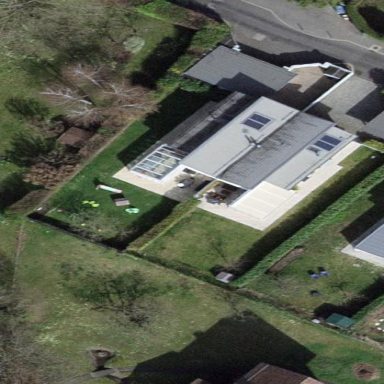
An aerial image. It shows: Garden enclosed by fence.